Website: slack
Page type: billing-address
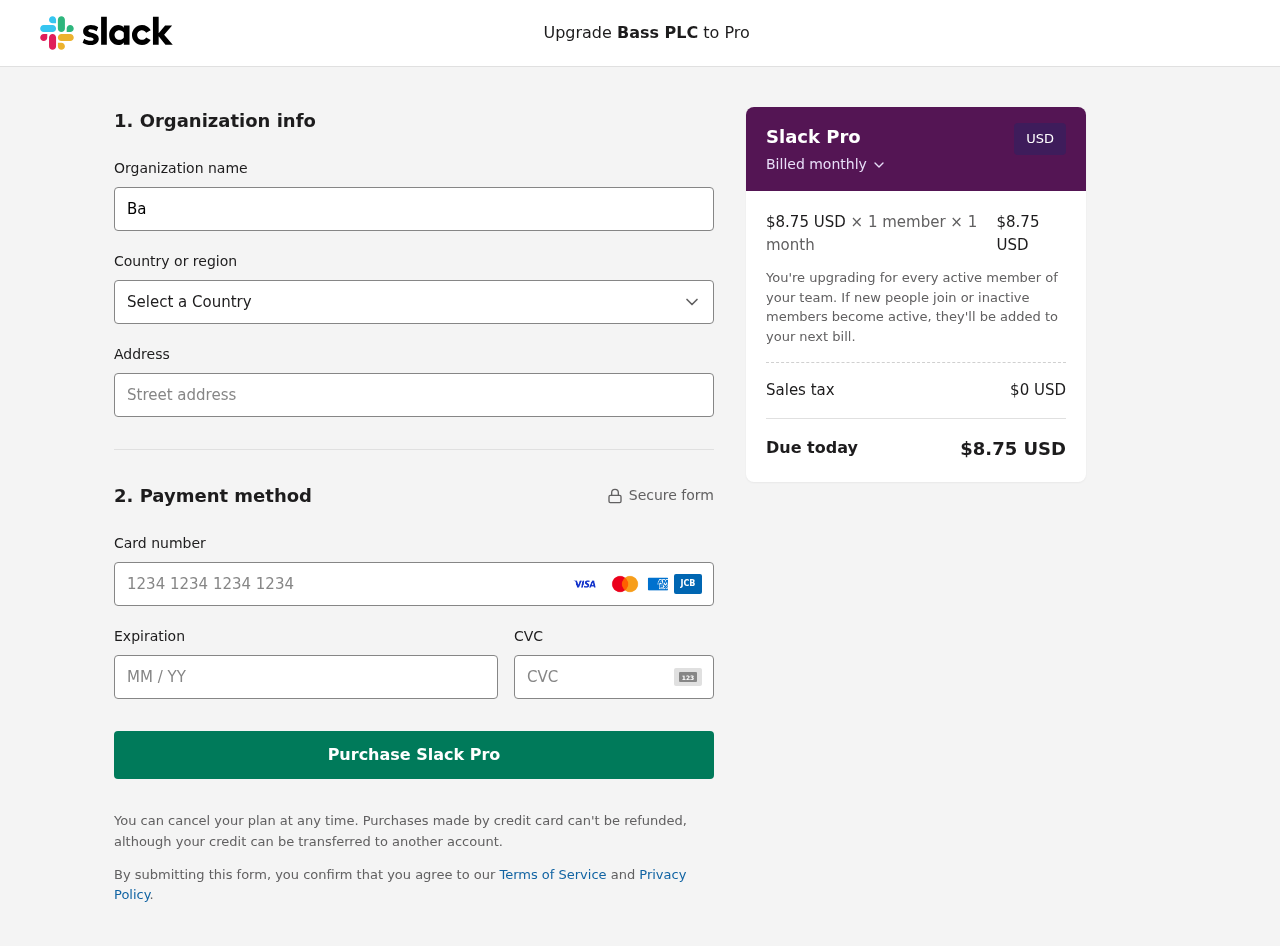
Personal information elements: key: PII_CARD_CVV
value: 840
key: PII_CARD_EXPIRY
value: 02/27
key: PII_CARD_NUMBER
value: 6580 8910 8642 7843
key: PII_COMPANY
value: Bass PLC
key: PII_COUNTRY
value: United States
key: PII_STREET
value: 138 Richard Locks
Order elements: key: ORDER_PRICE_PER_MEMBER
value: $8.75 USD
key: ORDER_MEMBER_COUNT
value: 1
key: ORDER_MONTH_COUNT
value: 1
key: ORDER_SUBTOTAL
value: $8.75 USD
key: ORDER_TAX
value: $0
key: ORDER_TOTAL
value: $8.75 USD